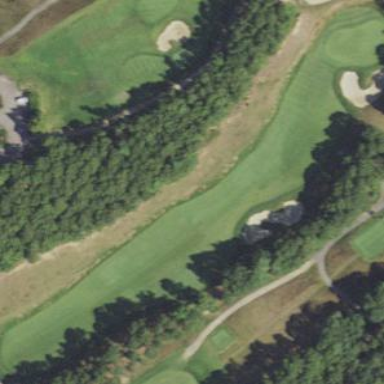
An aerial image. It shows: Golf fairway surrounded by grass.